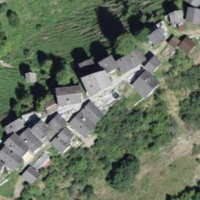
EUNIS habitat code: 26
Species observed at this site:
Ptyonoprogne rupestris
Geranium robertianum